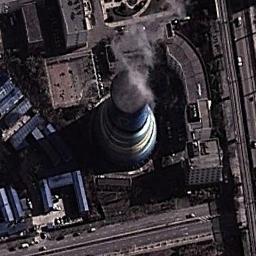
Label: thermal_power_station